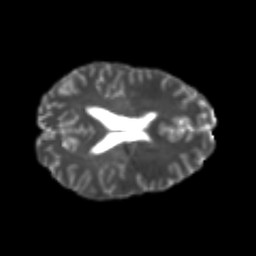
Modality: T2w
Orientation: axial
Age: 26
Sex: female
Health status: healthy
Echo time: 0.074 s